Question: Count the number of objects in the diagram.
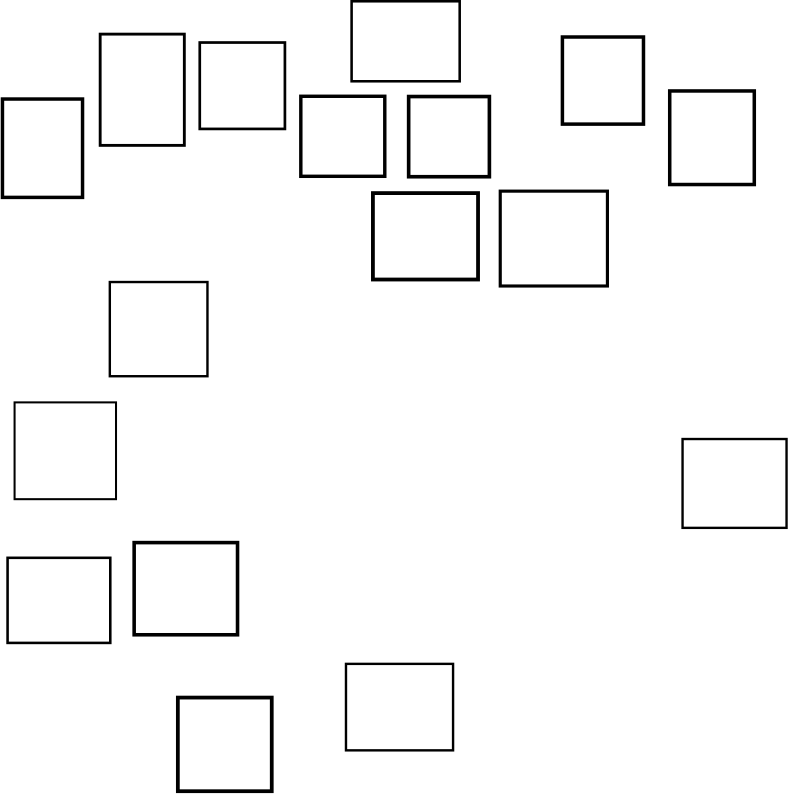
Answer: 17